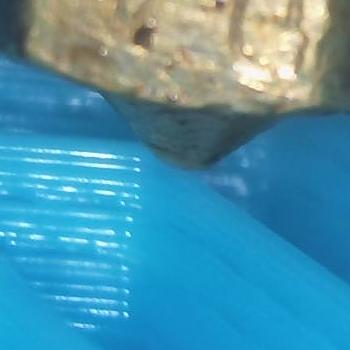
Flow rate: 158%